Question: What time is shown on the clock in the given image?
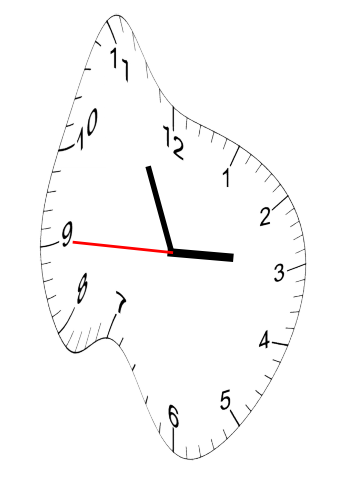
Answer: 02:55:45